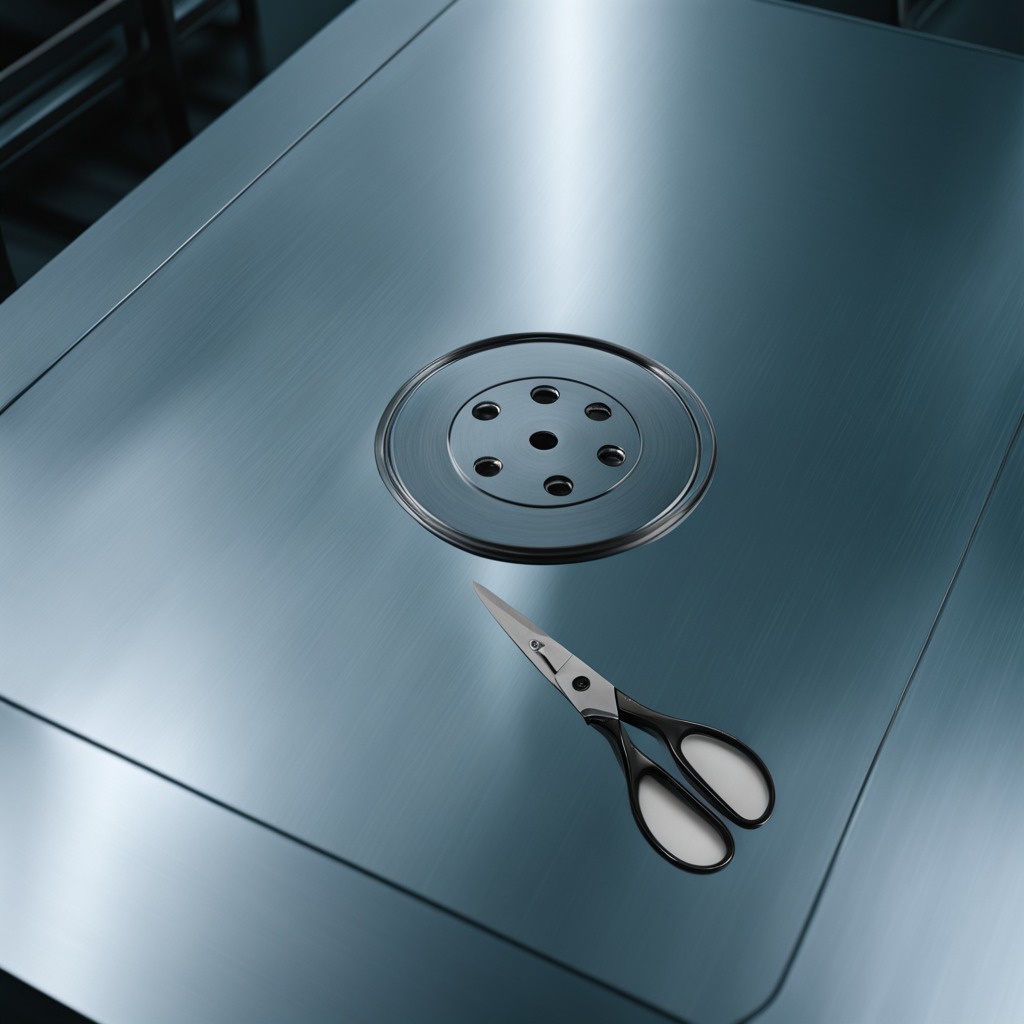
A scissor is lying on the metal table.